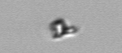
Label: detritus